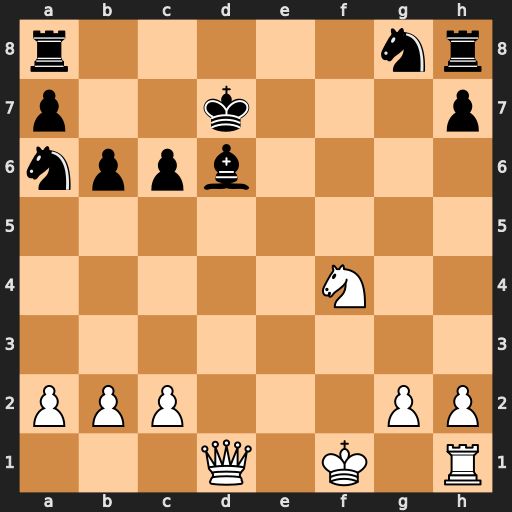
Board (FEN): r5nr/p2k3p/nppb4/8/5N2/8/PPP3PP/3Q1K1R
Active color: w
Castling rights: -
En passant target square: -
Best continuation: Qg4+ Kc7 Ne6+ Kb7 Qd4